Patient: sex F, age 74
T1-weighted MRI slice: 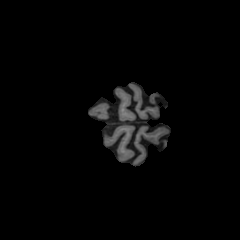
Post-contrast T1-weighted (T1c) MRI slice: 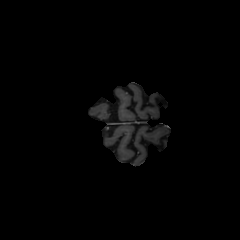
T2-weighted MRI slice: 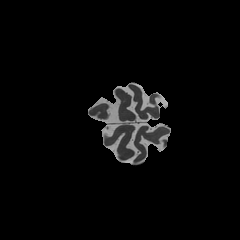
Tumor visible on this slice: no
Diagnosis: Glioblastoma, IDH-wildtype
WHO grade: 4